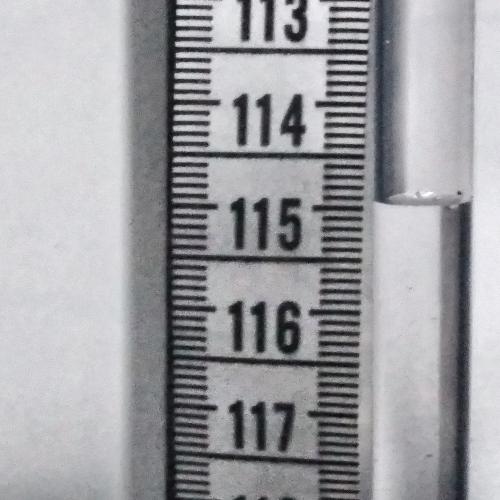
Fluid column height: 115.0 cm